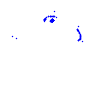
Particle: proton